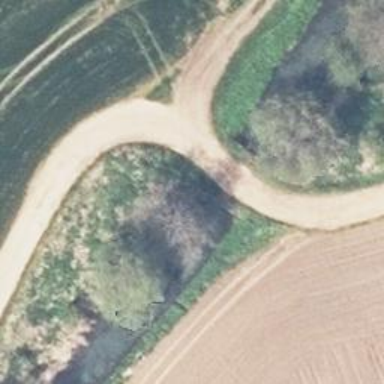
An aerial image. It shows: Gravel track with grade2 tracktype.